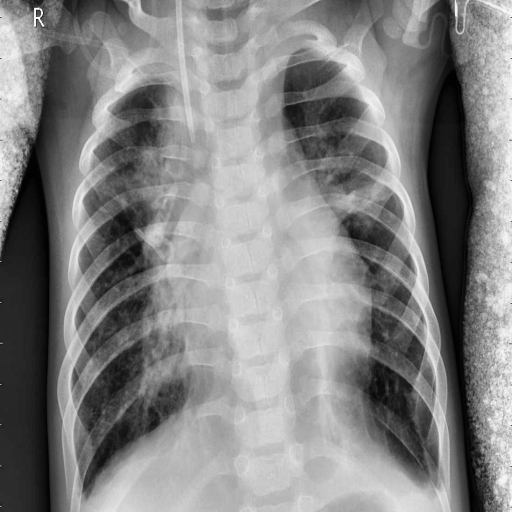
Finding: PNEUMONIA